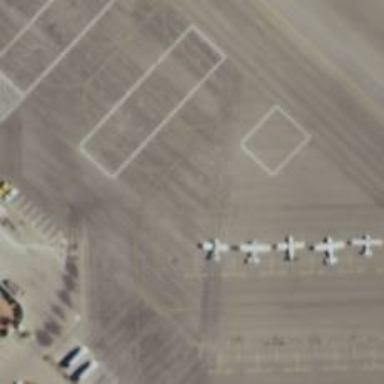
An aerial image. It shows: View of taxiway at the airport.